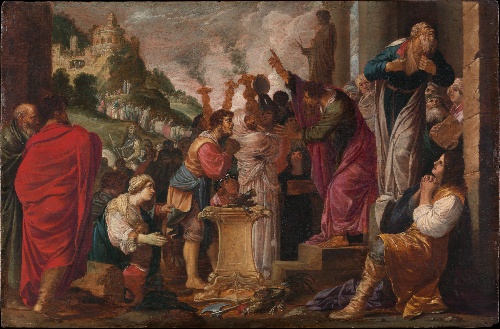
Title: Paul and Barnabas at Lystra
Artist: Jacob Pynas
Artist bio: Dutch, Amsterdam 1592/93–after 1650 Amsterdam (?)
Object type: Painting
Classification: Paintings
Medium: Oil on wood
Dimensions: 19 x 28 7/8 in. (48.3 x 73.3 cm)
Department: European Paintings
Credit line: Gift of Emile E. Wolf, 1971
Accession year: 1971
Repository: Metropolitan Museum of Art, New York, NY
Tags: Men|Women|Roosters